Field crop: maize
Growth stage: 2
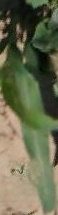
Species: maize